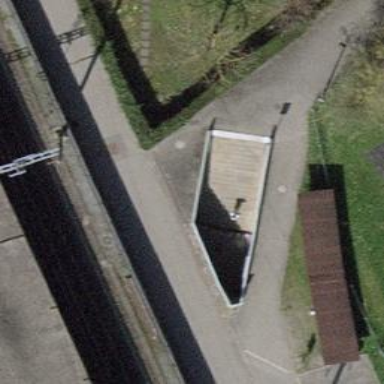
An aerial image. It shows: Footway on asphalt surface passing through tunnel.